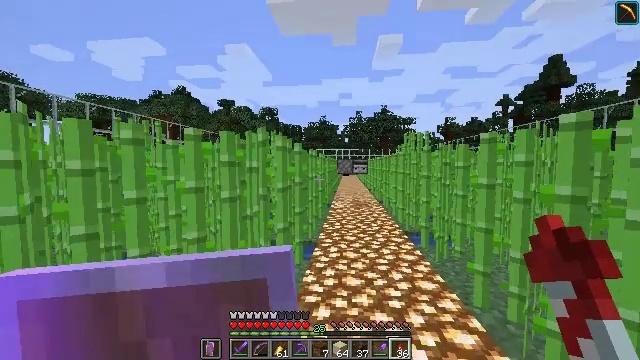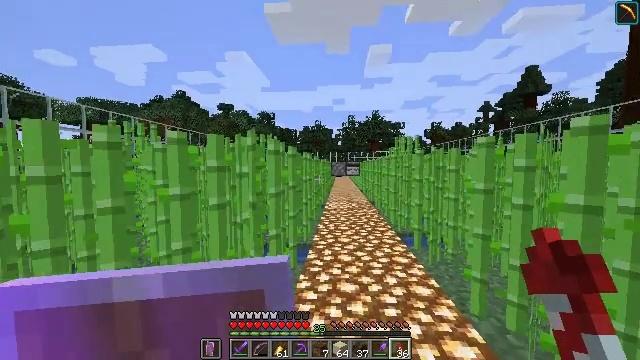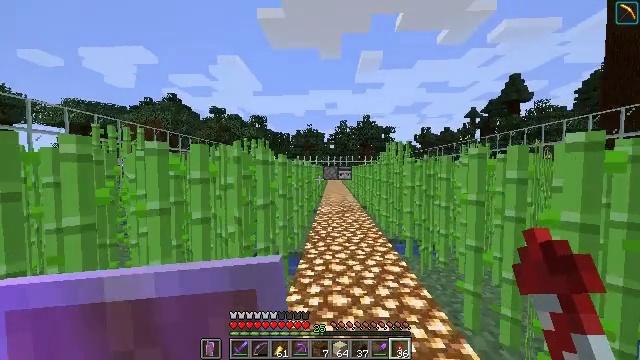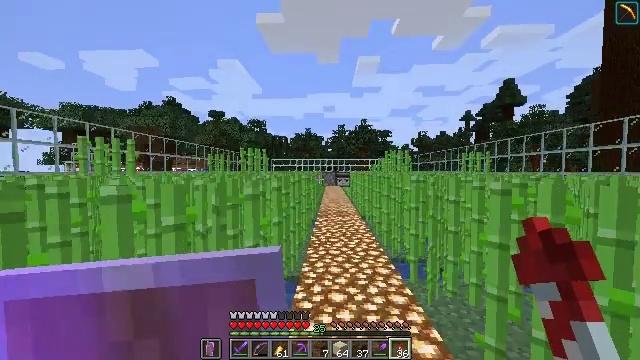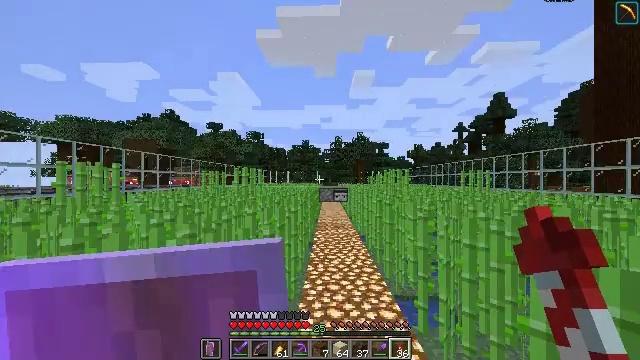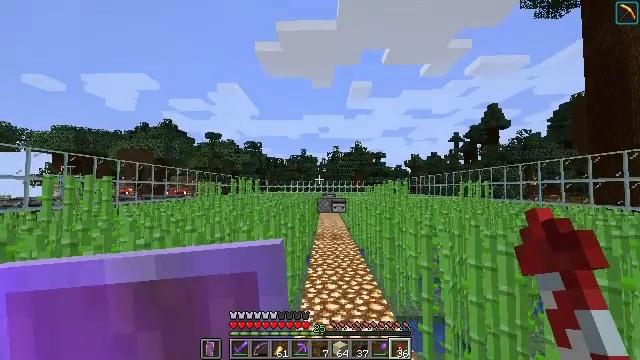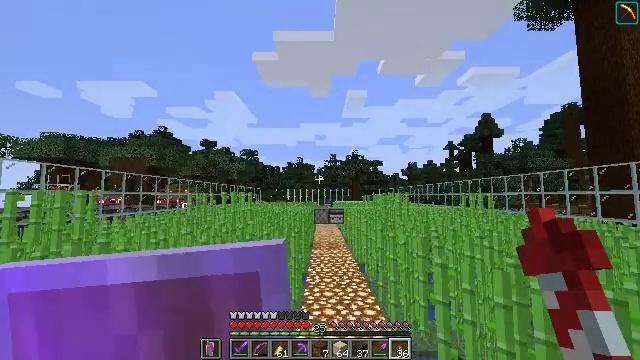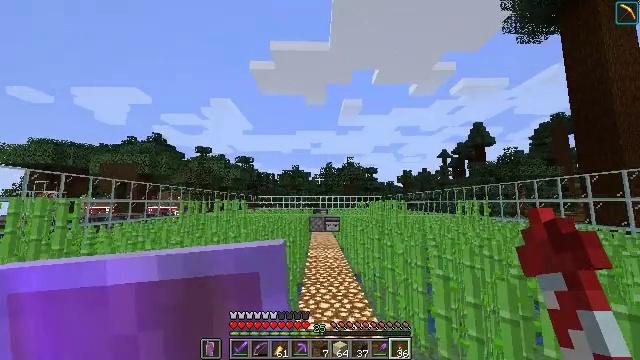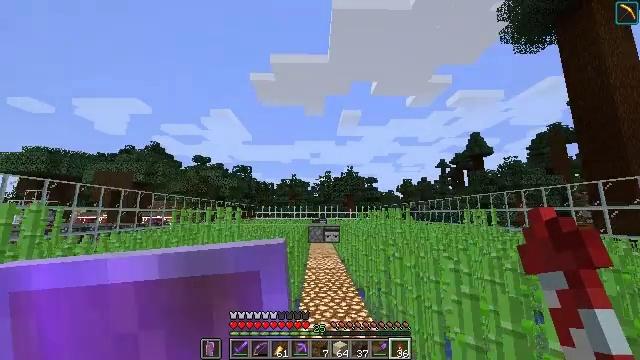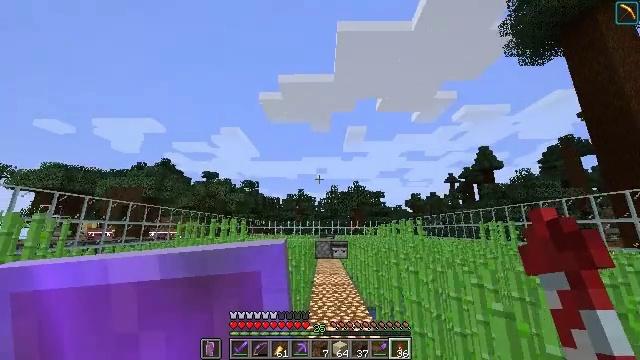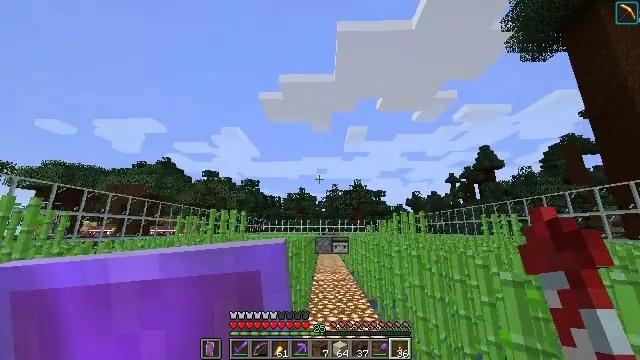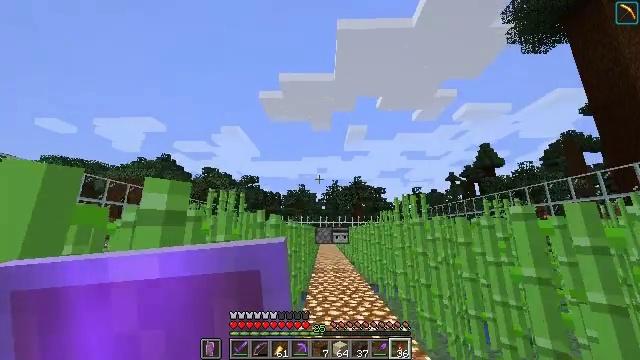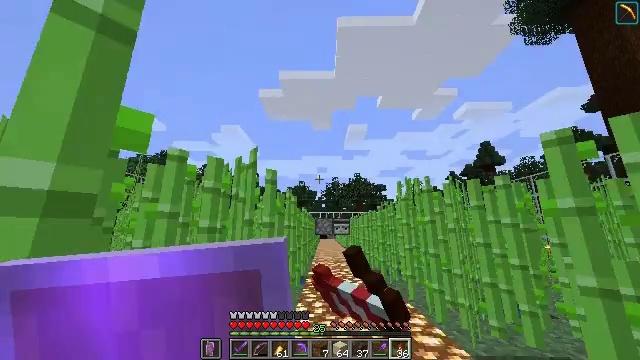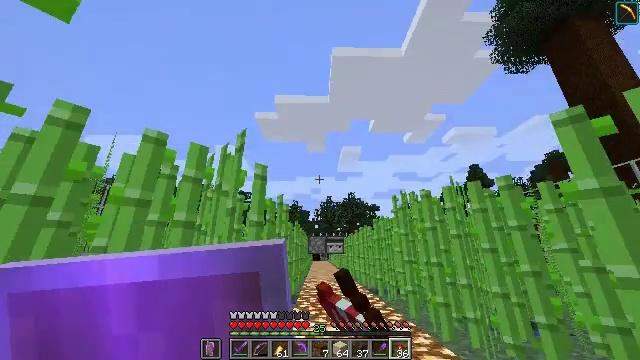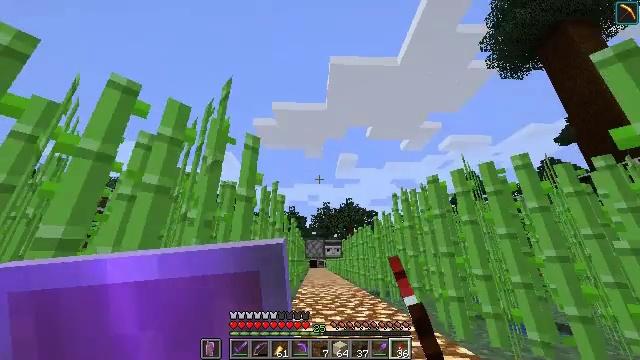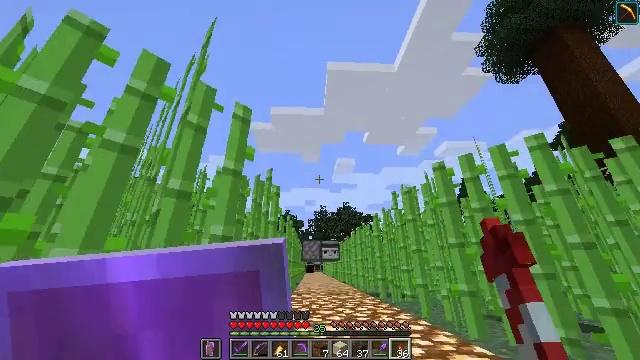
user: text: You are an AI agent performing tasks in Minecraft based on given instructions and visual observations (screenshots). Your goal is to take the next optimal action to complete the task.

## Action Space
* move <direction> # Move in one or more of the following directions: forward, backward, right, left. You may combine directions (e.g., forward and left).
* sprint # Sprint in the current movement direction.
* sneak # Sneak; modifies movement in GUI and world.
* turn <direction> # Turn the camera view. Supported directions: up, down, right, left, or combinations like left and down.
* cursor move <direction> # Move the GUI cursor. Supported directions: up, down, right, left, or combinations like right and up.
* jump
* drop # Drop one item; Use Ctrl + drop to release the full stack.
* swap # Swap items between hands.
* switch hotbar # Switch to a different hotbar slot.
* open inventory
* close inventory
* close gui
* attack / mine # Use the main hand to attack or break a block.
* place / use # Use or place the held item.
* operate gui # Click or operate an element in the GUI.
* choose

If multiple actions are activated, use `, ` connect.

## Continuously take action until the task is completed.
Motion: motion action
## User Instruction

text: Obtain brown dye by crafting with cocoa beans.
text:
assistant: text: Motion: move forward, sprint, turn right
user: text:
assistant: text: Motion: move forward, sprint, turn right, jump
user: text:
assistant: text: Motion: move forward, sprint, jump
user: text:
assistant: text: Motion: move forward, sprint, turn up, jump
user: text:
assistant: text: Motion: move forward, sprint, turn up, jump
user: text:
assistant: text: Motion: move forward, sprint, turn up
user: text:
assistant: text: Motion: move forward, sprint, turn right and up
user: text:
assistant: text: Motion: move forward, sprint, turn up
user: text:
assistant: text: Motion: move forward, sprint, turn left and up, jump
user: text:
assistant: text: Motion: move forward, sprint, jump
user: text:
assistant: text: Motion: move forward, sprint, use / place, jump
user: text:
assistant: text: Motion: move forward, sprint, use / place, jump
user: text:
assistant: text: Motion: move forward, sprint, turn right and up, use / place, jump
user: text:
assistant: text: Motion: move forward, sprint, turn up, jump
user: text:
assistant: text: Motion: move forward, sprint, turn up, jump
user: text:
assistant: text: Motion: move forward, sprint, turn right and up, jump
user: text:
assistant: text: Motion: move forward, sprint, turn right and up
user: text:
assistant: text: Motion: move forward, sprint, turn right
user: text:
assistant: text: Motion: move forward, sprint
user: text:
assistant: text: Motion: move forward, sprint
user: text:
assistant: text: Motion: move forward, sprint
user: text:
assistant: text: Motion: move forward, sprint
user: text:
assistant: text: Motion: move forward, sprint
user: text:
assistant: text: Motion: move forward, sprint
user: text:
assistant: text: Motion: move forward, sprint
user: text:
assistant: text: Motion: move forward, sprint
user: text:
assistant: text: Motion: move forward, sprint
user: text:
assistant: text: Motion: move forward, sprint, turn right and down
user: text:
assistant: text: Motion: move forward, sprint, turn right and down
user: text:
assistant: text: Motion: move forward, sprint, turn right and down